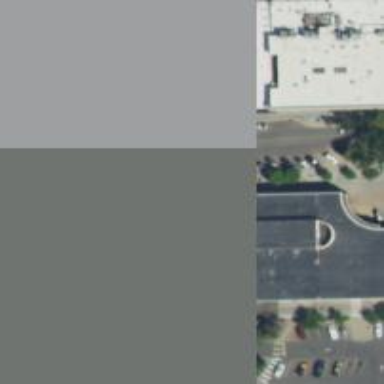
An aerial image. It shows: Parking space.